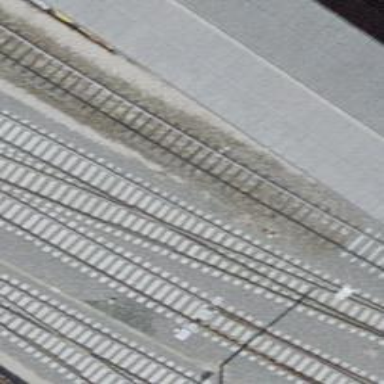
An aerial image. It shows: Single track railway in yard.